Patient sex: M
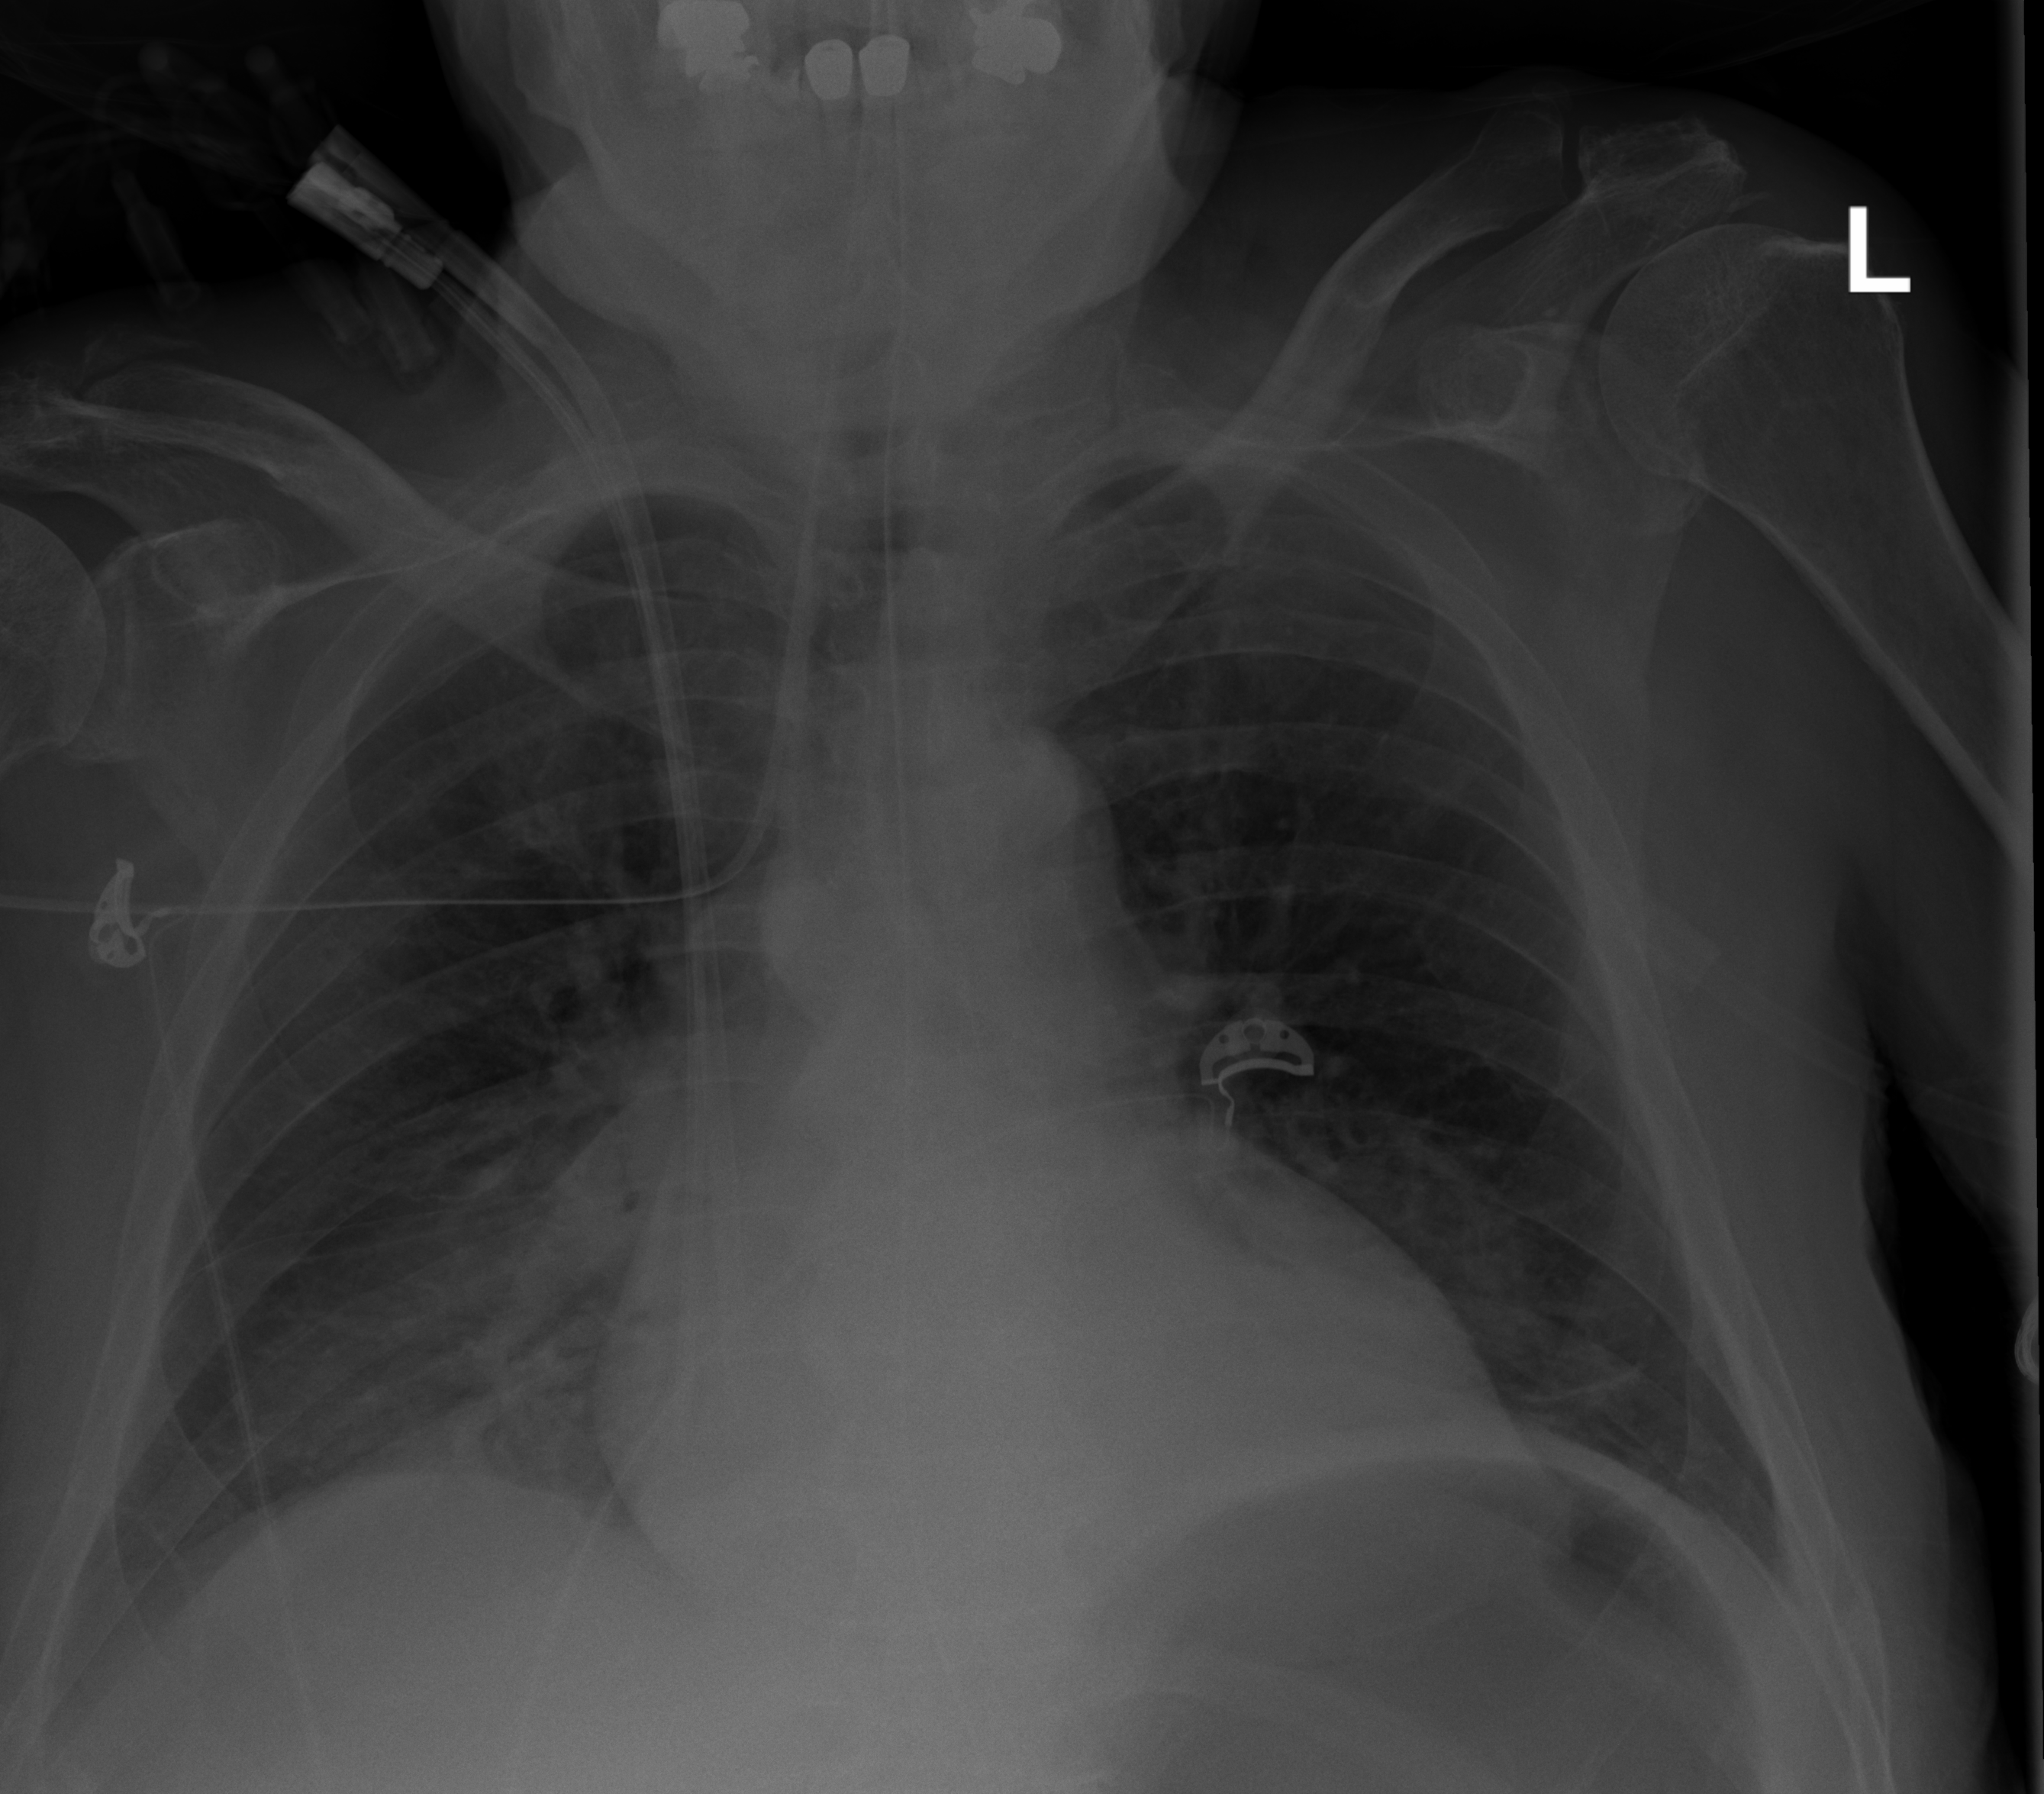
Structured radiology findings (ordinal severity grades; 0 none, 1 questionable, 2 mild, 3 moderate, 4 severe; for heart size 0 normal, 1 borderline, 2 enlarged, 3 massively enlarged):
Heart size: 0
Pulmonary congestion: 0
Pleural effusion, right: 1
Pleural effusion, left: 0
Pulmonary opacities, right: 0
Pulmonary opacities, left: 0
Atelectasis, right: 0
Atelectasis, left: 0